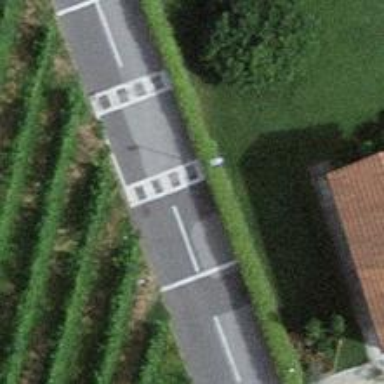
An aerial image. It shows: Traffic calming table.